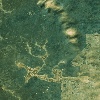
Label: land